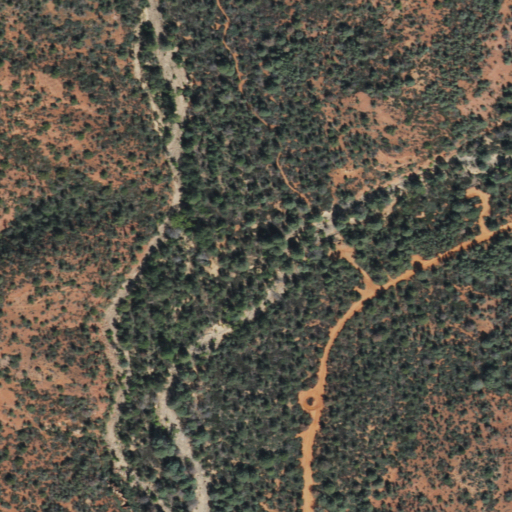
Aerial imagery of valley in Arizona named Secret Canyon containing evergreen forest and shrub